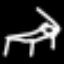
Label: bed